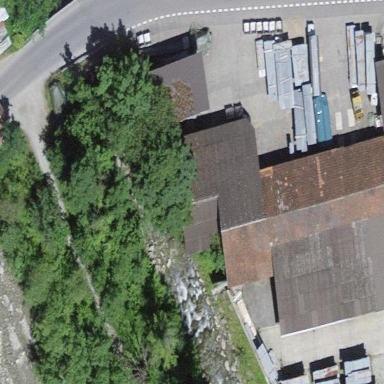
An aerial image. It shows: Industrial building with gabled roof.